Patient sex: F
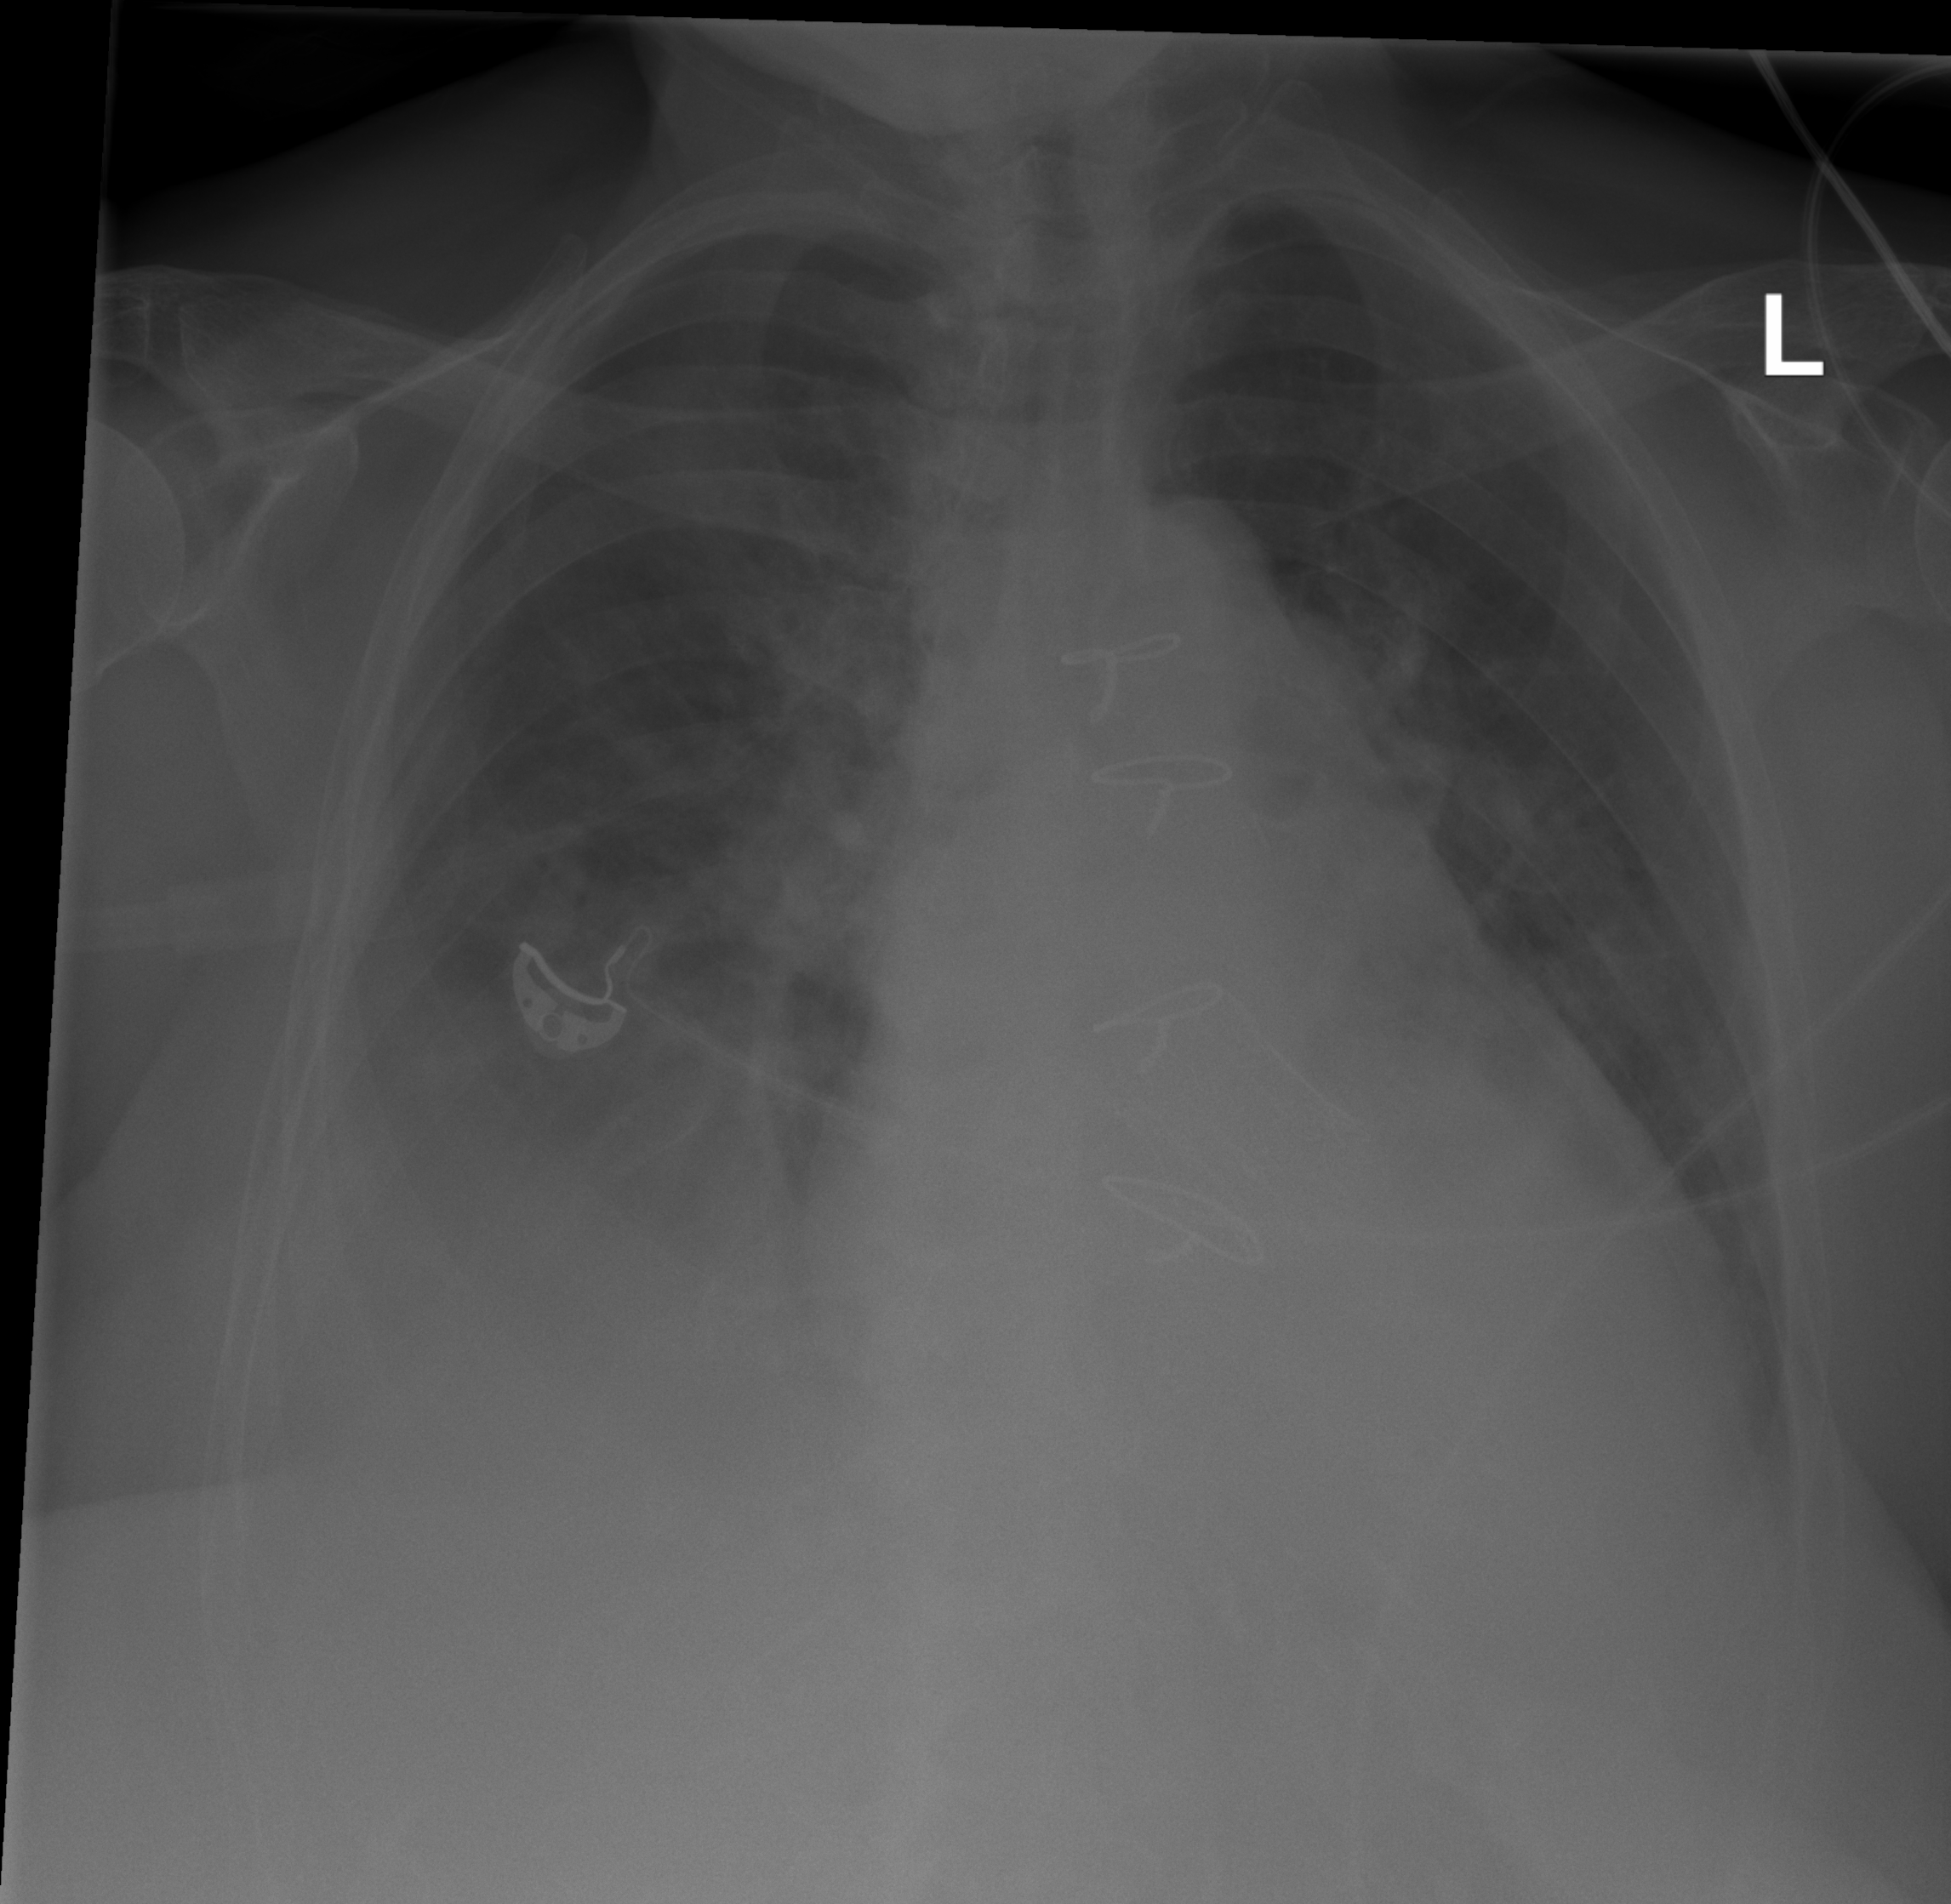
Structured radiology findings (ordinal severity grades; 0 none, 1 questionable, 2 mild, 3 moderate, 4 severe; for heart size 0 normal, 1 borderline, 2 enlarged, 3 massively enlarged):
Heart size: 2
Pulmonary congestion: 2
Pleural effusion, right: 2
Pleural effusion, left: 2
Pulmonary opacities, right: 2
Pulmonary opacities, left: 2
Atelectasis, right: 2
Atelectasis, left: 2